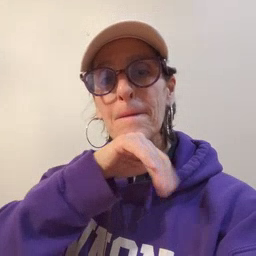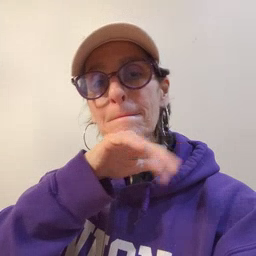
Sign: pig